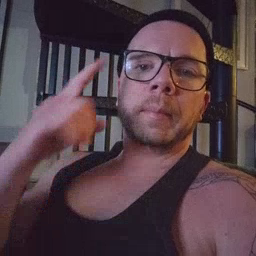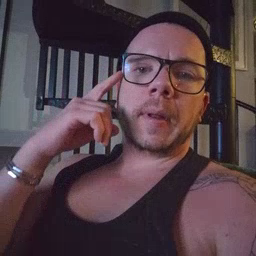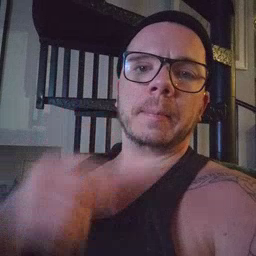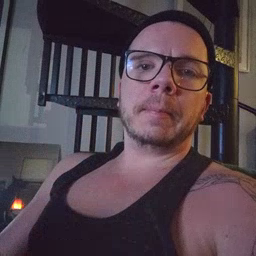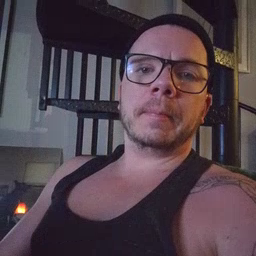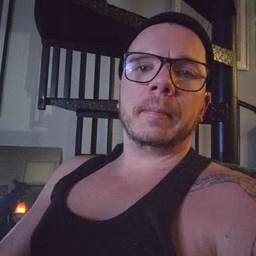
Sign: penny